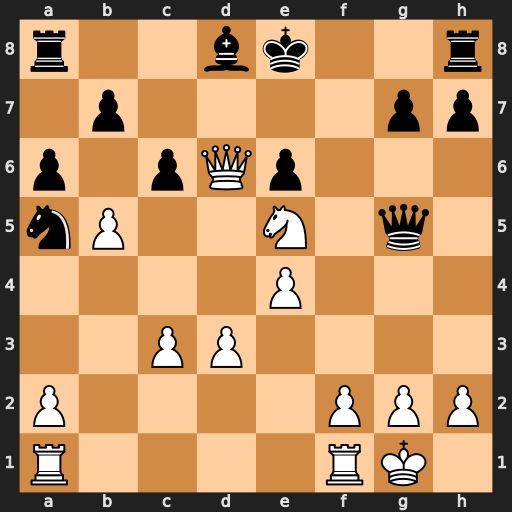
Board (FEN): r2bk2r/1p4pp/p1pQp3/nP2N1q1/4P3/2PP4/P4PPP/R4RK1
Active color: w
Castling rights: kq
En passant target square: -
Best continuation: Qd7+ Kf8 Qf7#